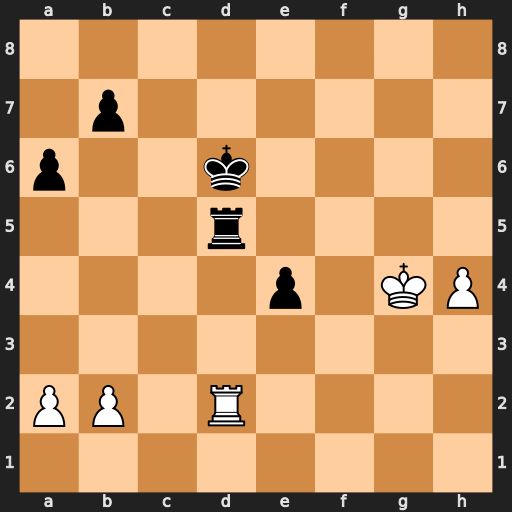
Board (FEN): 8/1p6/p2k4/3r4/4p1KP/8/PP1R4/8
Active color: w
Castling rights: -
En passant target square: -
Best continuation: Rxd5+ Kxd5 Kg3 Kc4 Kf2